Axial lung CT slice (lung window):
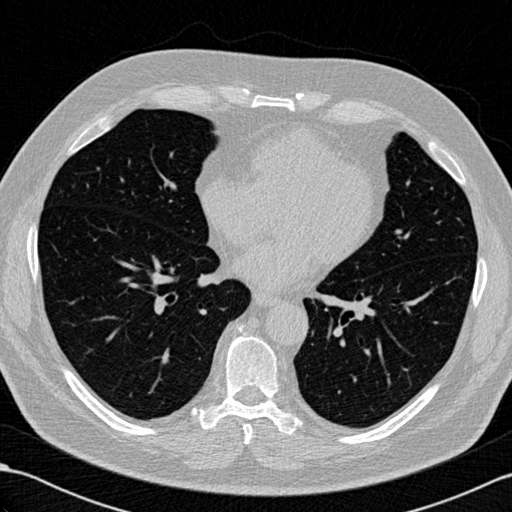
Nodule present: no